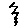
Label: zigzag